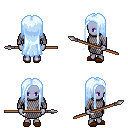
a pixel art fantasy rpg character, female body template, dark elf, purple skin, chain mail, white pants, white cyan extra-long hairstyle, brown slippers, spear, four views (front, back, left, right), 2x2 character sprite sheet, small pixel art, hard edges, no anti-aliasing